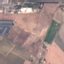
Land use / land cover: PermanentCrop